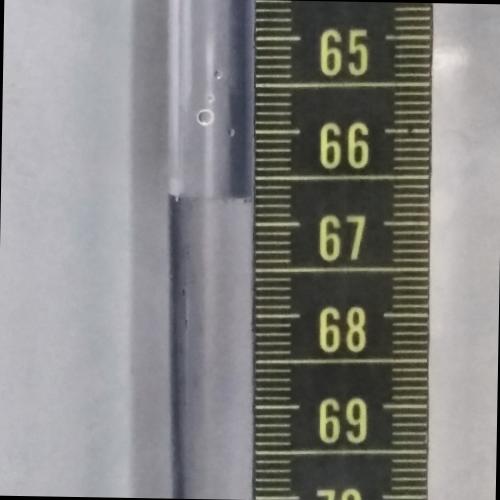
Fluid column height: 66.7 cm